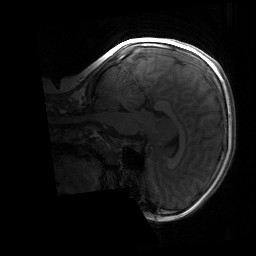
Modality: T1w
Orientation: sagittal
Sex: female
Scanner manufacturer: siemens
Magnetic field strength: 3 T
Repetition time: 1.9 s
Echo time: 0.00243 s